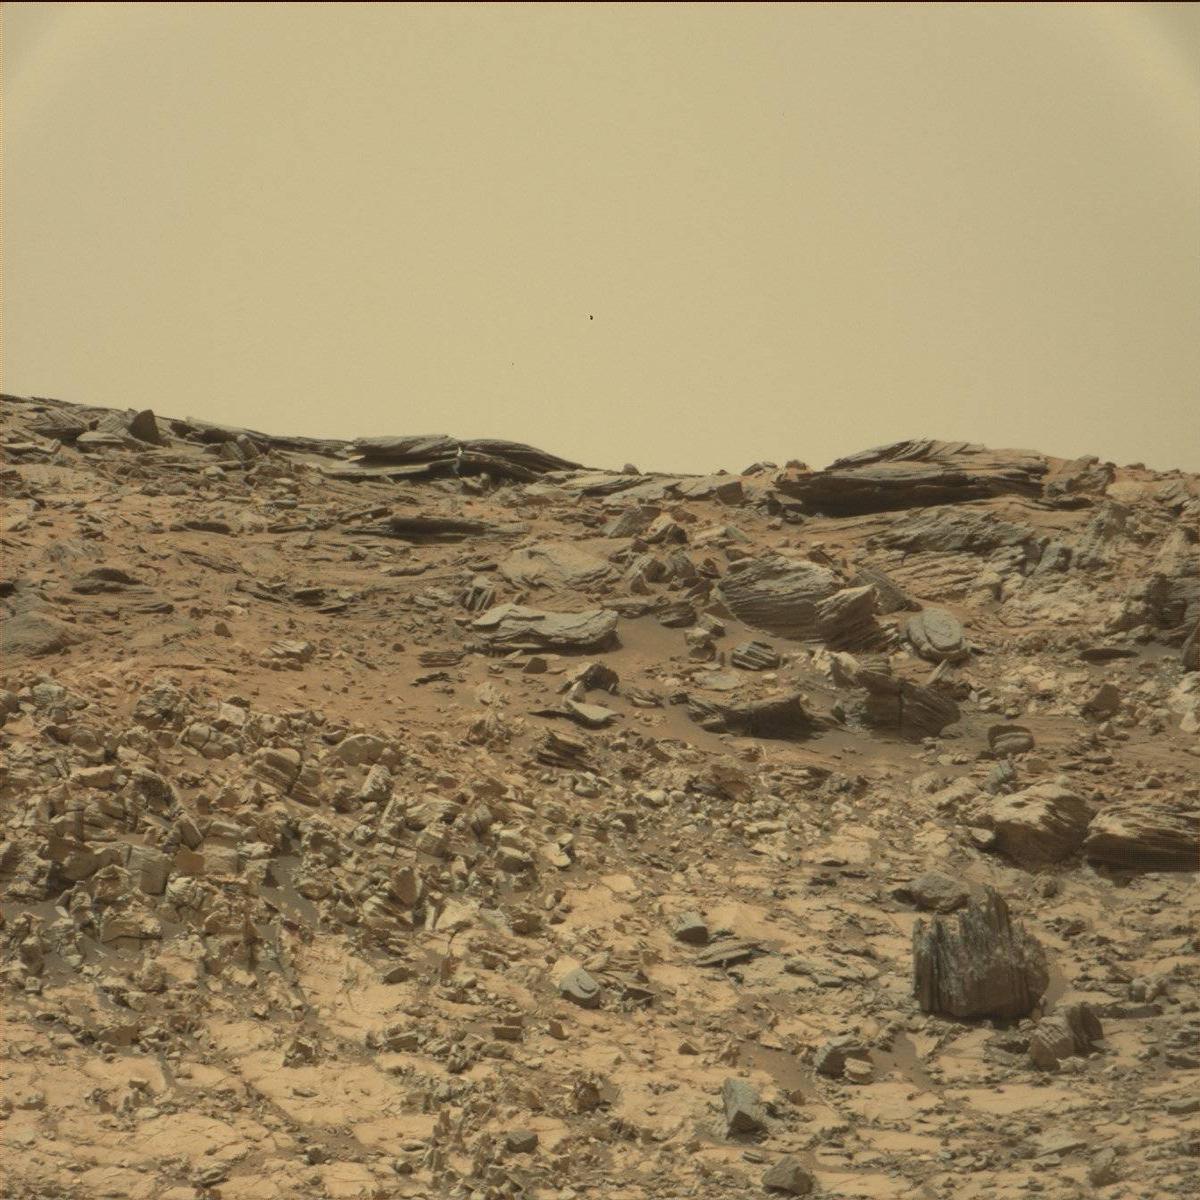
Terrain classes present: Bedrock, Sand / Soil, Sky